Question: I have many 3D scatter points '(x, y, z)' that are guaranteed to be within a triangle. I now wish to visualize 'z' as one 2D heat map, where positions are given by '(x, y)'.
I can easily do it with 'meshgrid' and 'mesh', '(x, y)' together form a rectangle. Because I don't want anything falling outside of my triangle, I can't use 'griddate' either.
Then how?
'''
P = [0 1/sqrt(3); 0.5 -0.5/sqrt(3); -0.5 -0.5/sqrt(3)];
% Vertices
scatter(P(:, 1), P(:, 2), 100, 'ro');
hold on;
% Edges
for idx = 1:size(P, 1)-1
plot([P(idx, 1) P(idx+1, 1)], [P(idx, 2) P(idx+1, 2)], 'r');
end
plot([P(end, 1) P(1, 1)], [P(end, 2) P(1, 2)], 'r');
% Sample points within the triangle
N = 1000; % Number of points
t = sqrt(rand(N, 1));
s = rand(N, 1);
sample_pts = (1-t)*P(1, :)+bsxfun(@times, ((1-s)*P(2, :)+s*P(3, :)), t);
% Colors for demo
C = ones(size(sample_pts, 1), 1).*sample_pts(:, 1);
% Scatter sample points
scatter(sample_pts(:, 1), sample_pts(:, 2), [], C, 'filled');
colorbar;
'''
produces

As suggested by Nitish, increasing number of points will do the trick. But is there a more computationally cheap way of doing so?
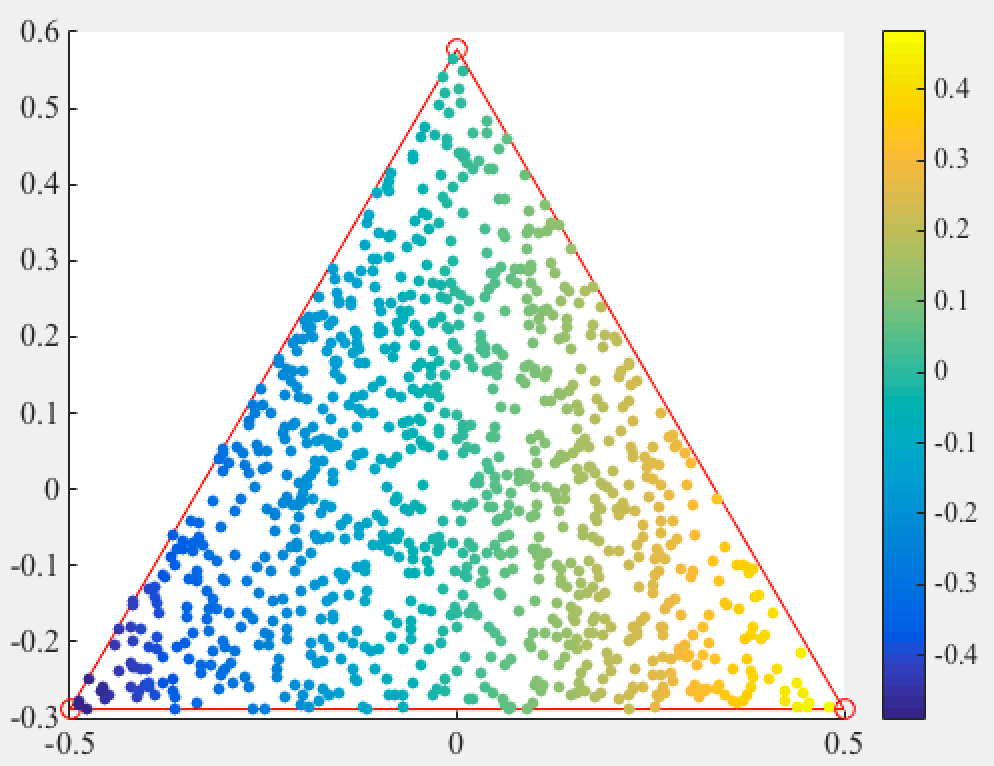
Answer: Triangulate your 2D data points using <URL>:
After '%Colors for demo', add this:
'''
P = [P; sample_pts]; %// Add the edgepoints to the sample points, so we get a triangle.
f = @(X,Y) X; %// Defines the function to evaluate
%// Compute the triangulation
dt = delaunayTriangulation(P(:,1),P(:,2));
%// Plot a trisurf
P = dt.Points;
trisurf(dt.ConnectivityList, ...
P(:,1), P(:,2), f(P(:,1),P(:,2)), ...
'EdgeColor', 'none', ...
'FaceColor', 'interp', ...
'FaceLighting', 'phong');
%// A finer colormap gives more beautiful results:
colormap(jet(2^14)); %// Or use 'parula' instead of 'jet'
view(2);
'''
The trick to make this graphic beautiful is to use ''FaceLighting'',''phong'' instead of ''gouraud'' and use a denser 'colormap' than is usually used.
The following uses only 'N = 100' sample points, but a fine 'colormap' (using the now default 'parula' colormap):

In comparison the default output for:
'''
trisurf(dt.ConnectivityList, ...
P(:,1), P(:,2), f(P(:,1),P(:,2)), ...
'EdgeColor', 'none', ...
'FaceColor', 'interp');
'''
looks really ugly: (I'd say mainly because of the odd interpolation, but the 'jet' colormap also has its downsides)